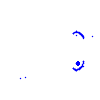
Particle: pion